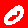
Digit: 0